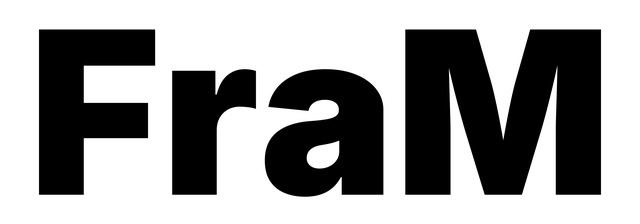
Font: Inter_Black